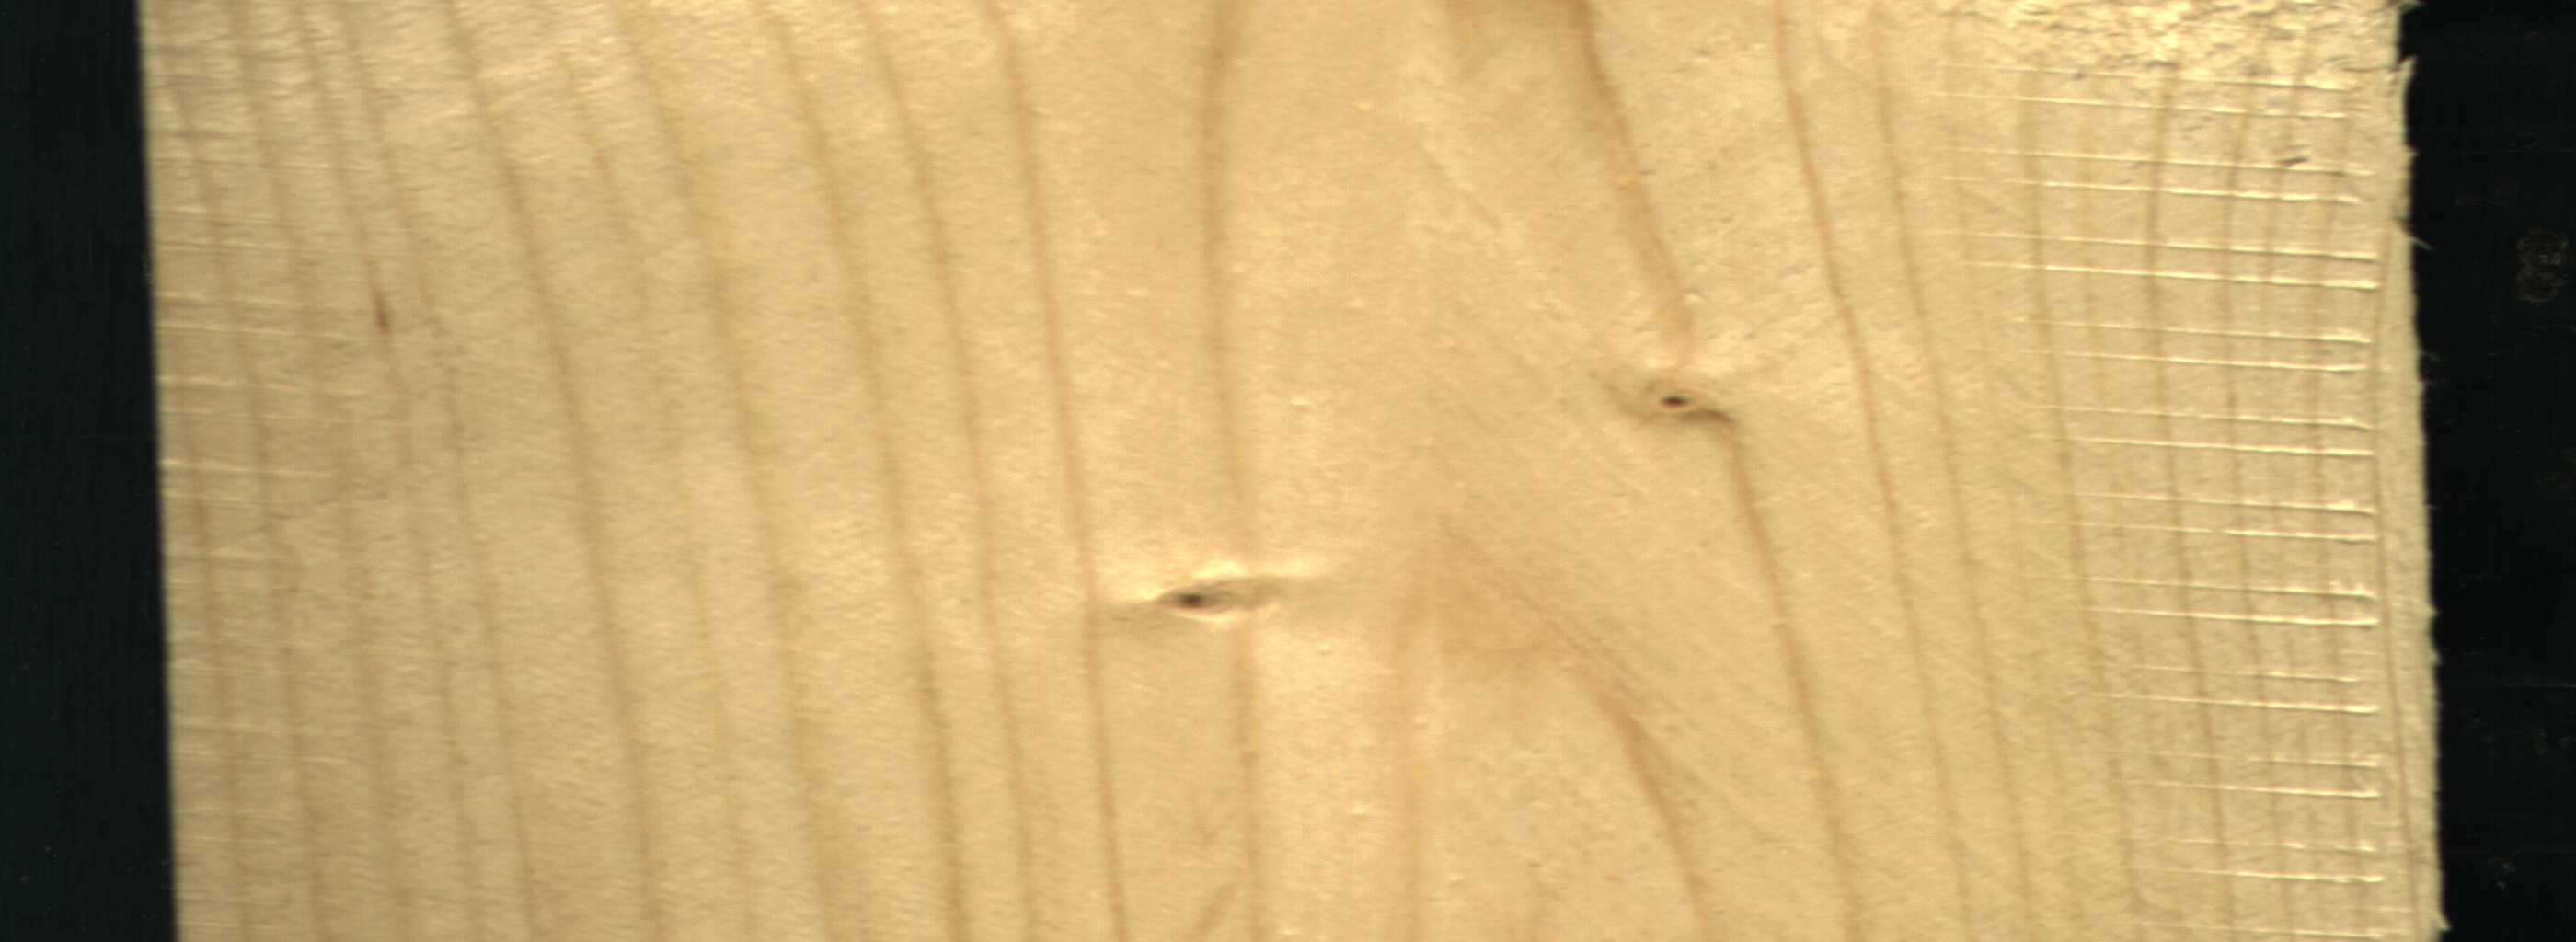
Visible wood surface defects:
Live_Knot
Live_Knot